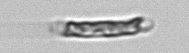
Label: Guinardia_striata